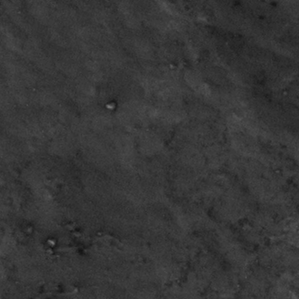
Label: frost